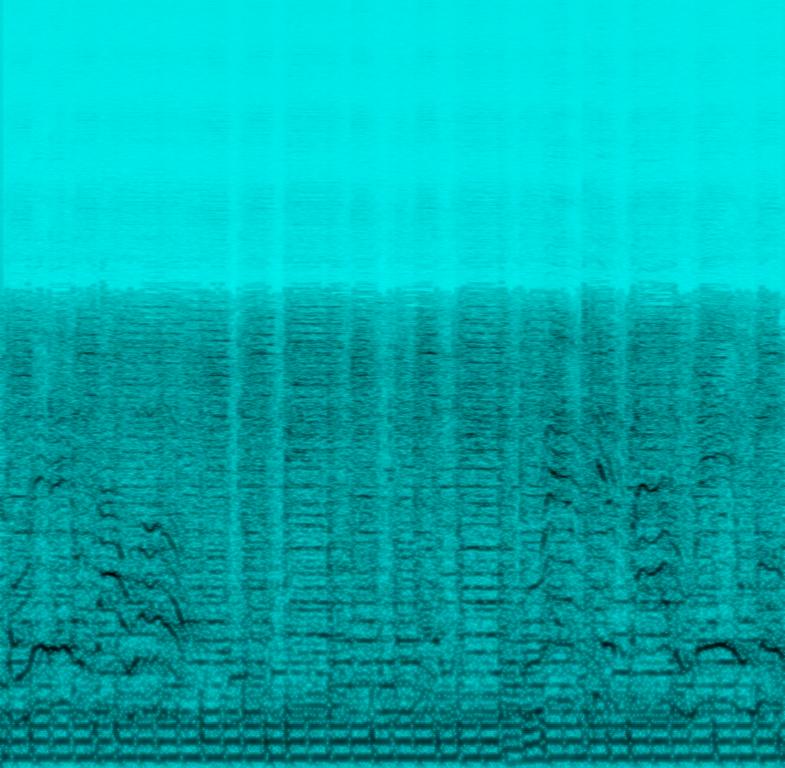
A male vocalist sings this energetic Rock song. The tempo is medium fast with an animated electric guitar harmony and lead, groovy bass lines,infectious drumming and keyboard harmony. The song is electric,pulsating, youthful, energetic, enthusiastic, passionate and powerful with emphatic vocals. This song is Heavy Metal.